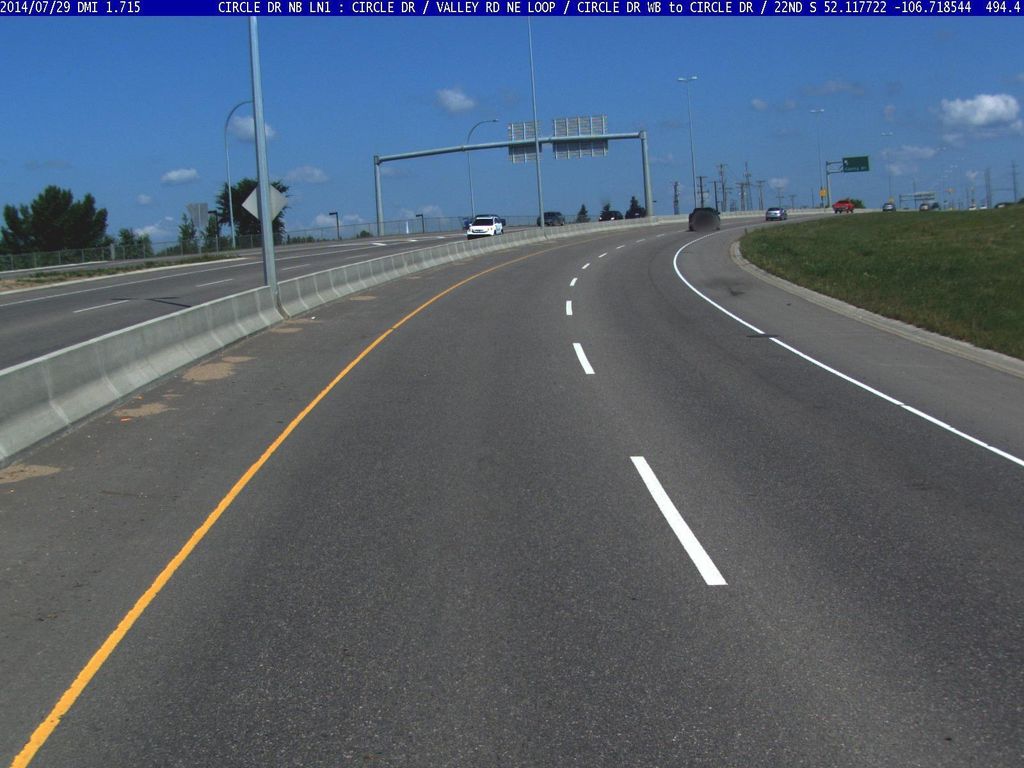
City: saskatoon